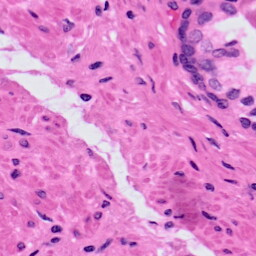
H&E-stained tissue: Prostate